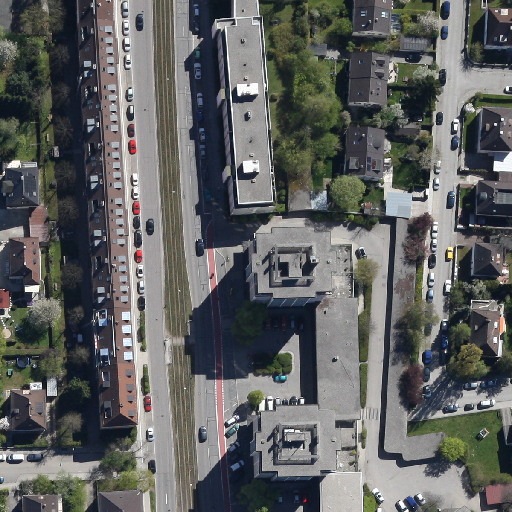
Referring expression: vehicle driving on the road